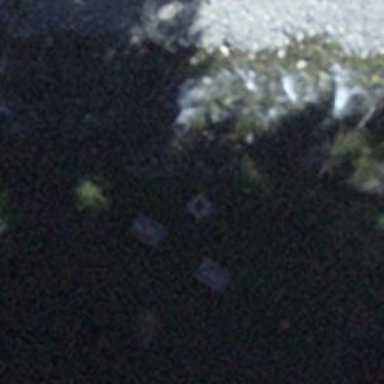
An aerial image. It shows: Picnic site popular for tourists.